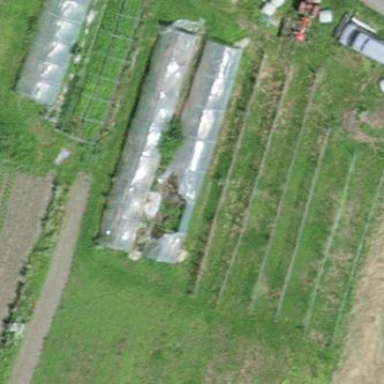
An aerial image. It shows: Greenhouse used for horticulture.